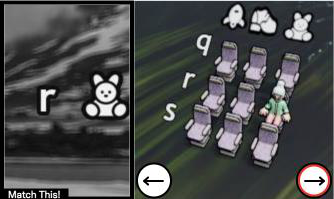
Task: seats
Answer: yes